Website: lowes
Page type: customer-info-address
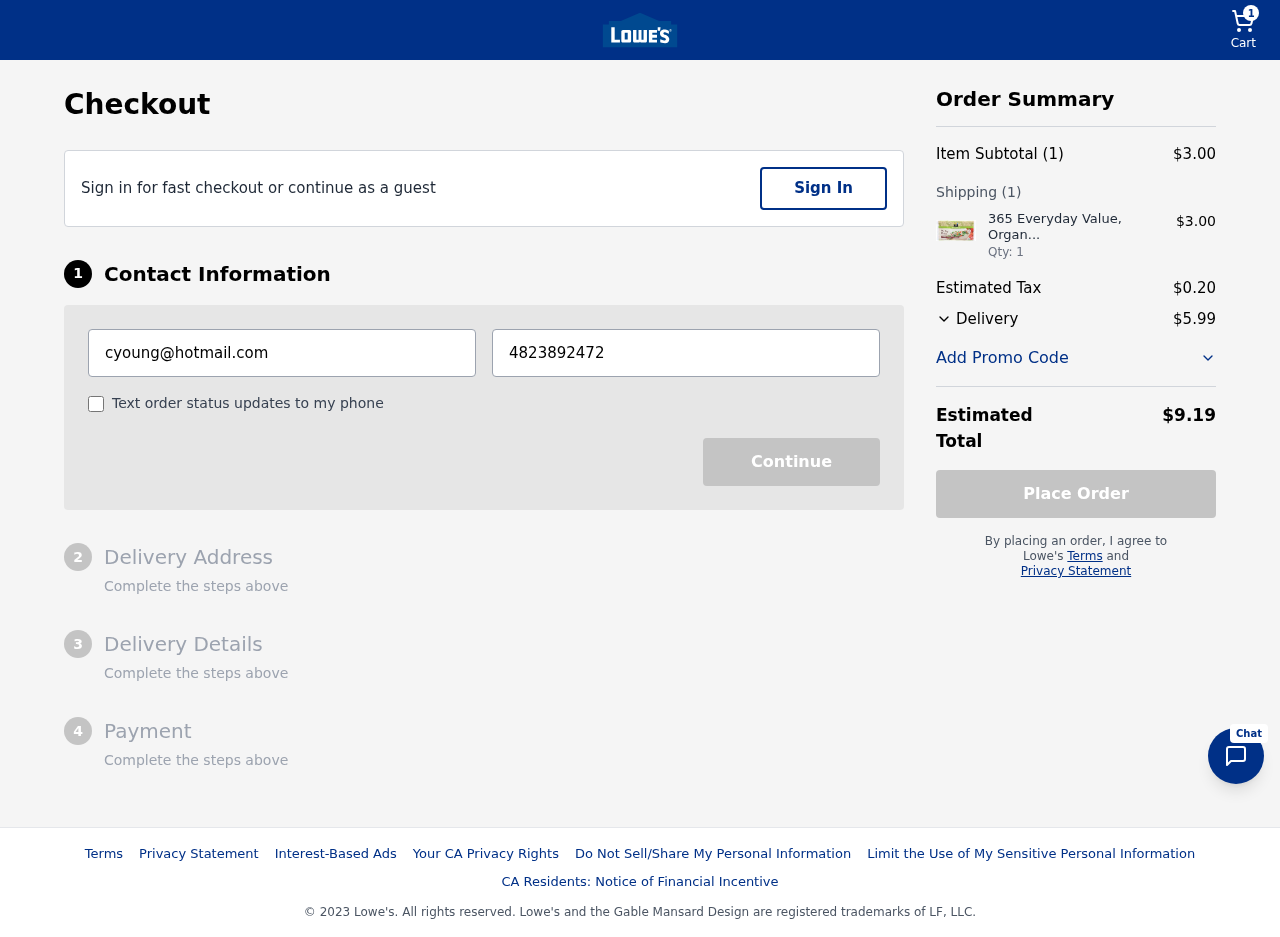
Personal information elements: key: PII_EMAIL
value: cyoung@hotmail.com
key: PII_PHONE
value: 4823892472
Product elements: key: PRODUCT1_NAME
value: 365 Everyday Value, Organic Stir Fry Blend (Broccoli, Carrots, Green Beans, Onions, Red Bell Peppers
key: PRODUCT1_PRICE
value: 3
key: PRODUCT1_QUANTITY
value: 1
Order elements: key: ORDER_NUM_ITEMS
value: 1
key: ORDER_SUBTOTAL
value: $3.00
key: ORDER_NUM_ITEMS2
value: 1
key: ORDER_TAX
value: $0.20
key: ORDER_SHIPPING_COST
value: $5.99
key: ORDER_TOTAL
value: $9.19